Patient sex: F
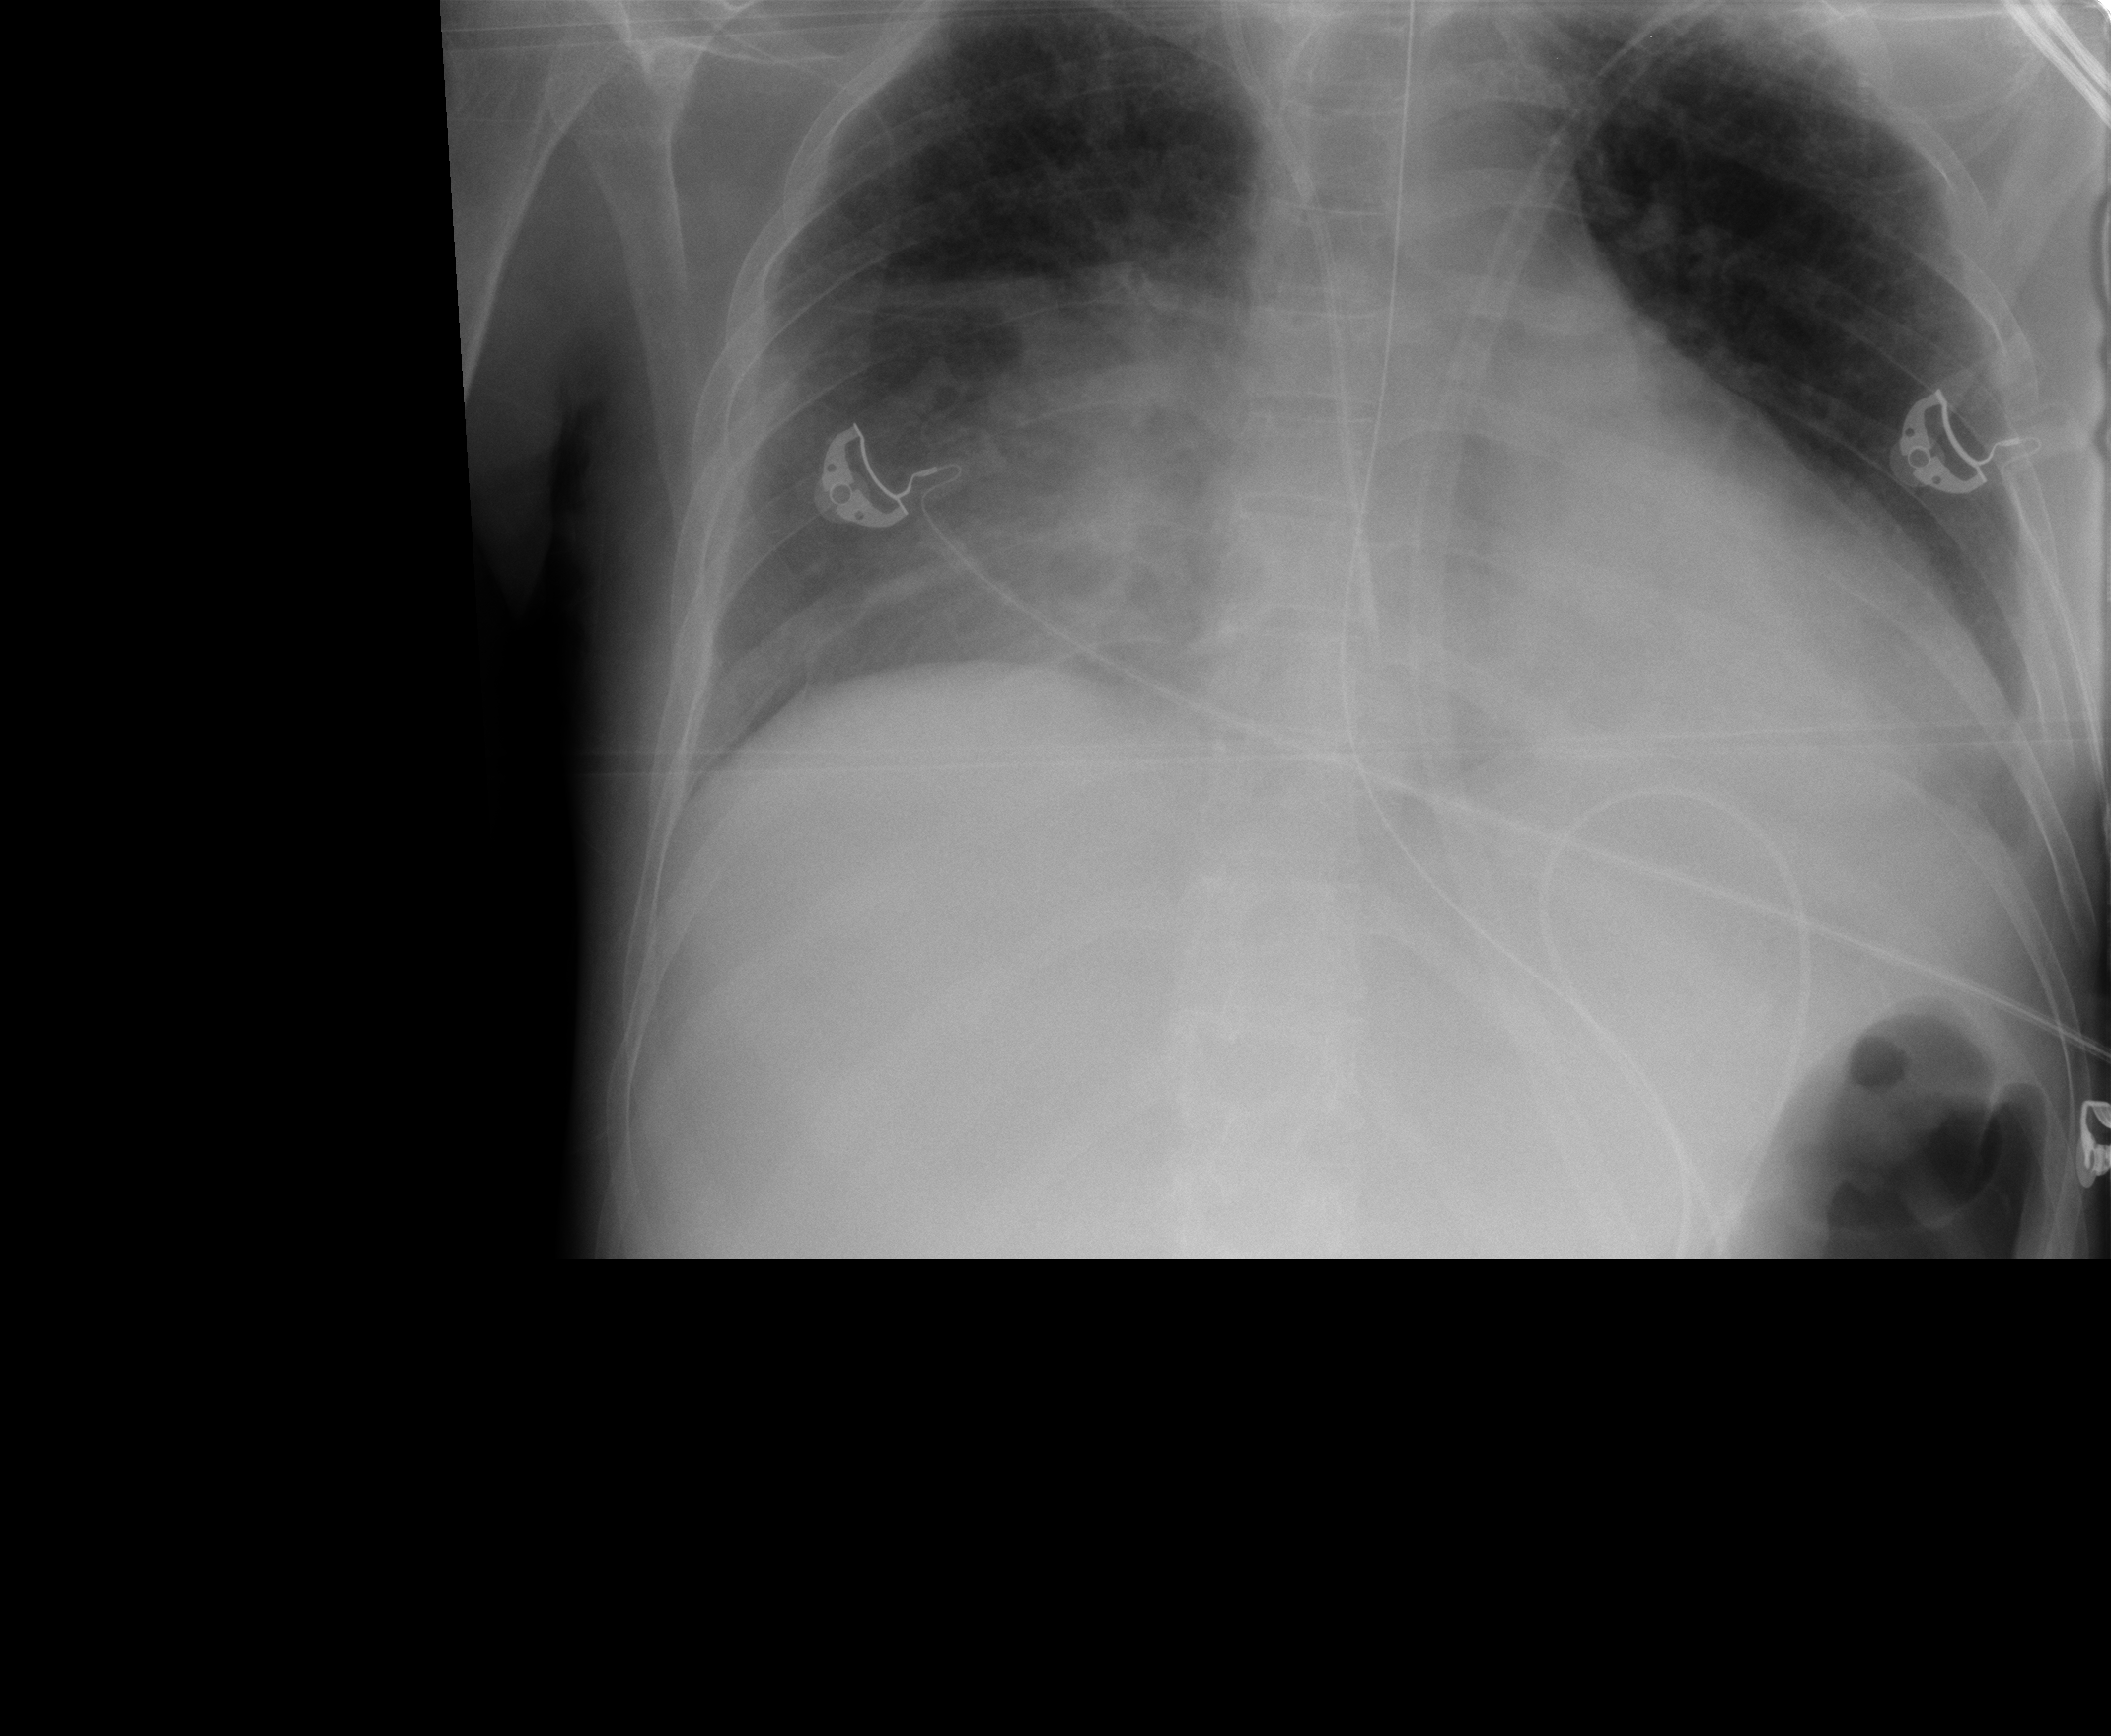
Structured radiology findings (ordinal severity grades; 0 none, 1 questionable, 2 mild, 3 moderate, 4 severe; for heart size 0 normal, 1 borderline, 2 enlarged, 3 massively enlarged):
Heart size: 2
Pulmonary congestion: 2
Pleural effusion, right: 1
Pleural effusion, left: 1
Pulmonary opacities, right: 3
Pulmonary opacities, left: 1
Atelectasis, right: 2
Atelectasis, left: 2